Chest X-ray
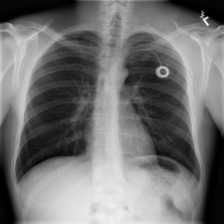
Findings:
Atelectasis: negative
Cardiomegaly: negative
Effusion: negative
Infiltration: negative
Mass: positive
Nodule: negative
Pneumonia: negative
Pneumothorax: negative
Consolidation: negative
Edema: negative
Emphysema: negative
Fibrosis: negative
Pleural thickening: negative
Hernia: negative